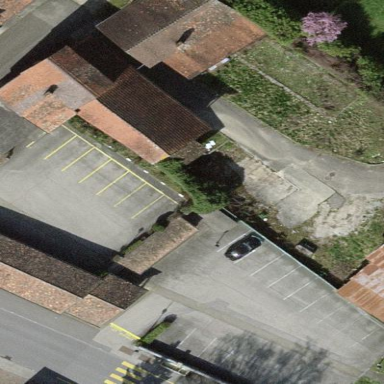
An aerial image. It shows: Parking area.